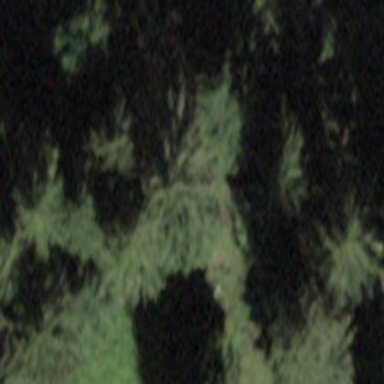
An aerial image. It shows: Forest area.